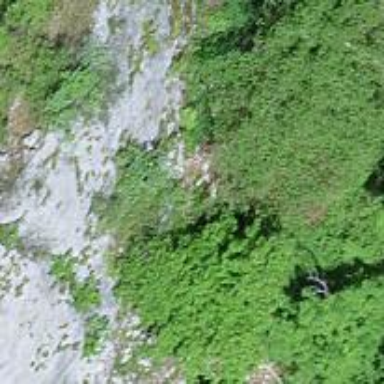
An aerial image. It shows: Cliff in nature.